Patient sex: M
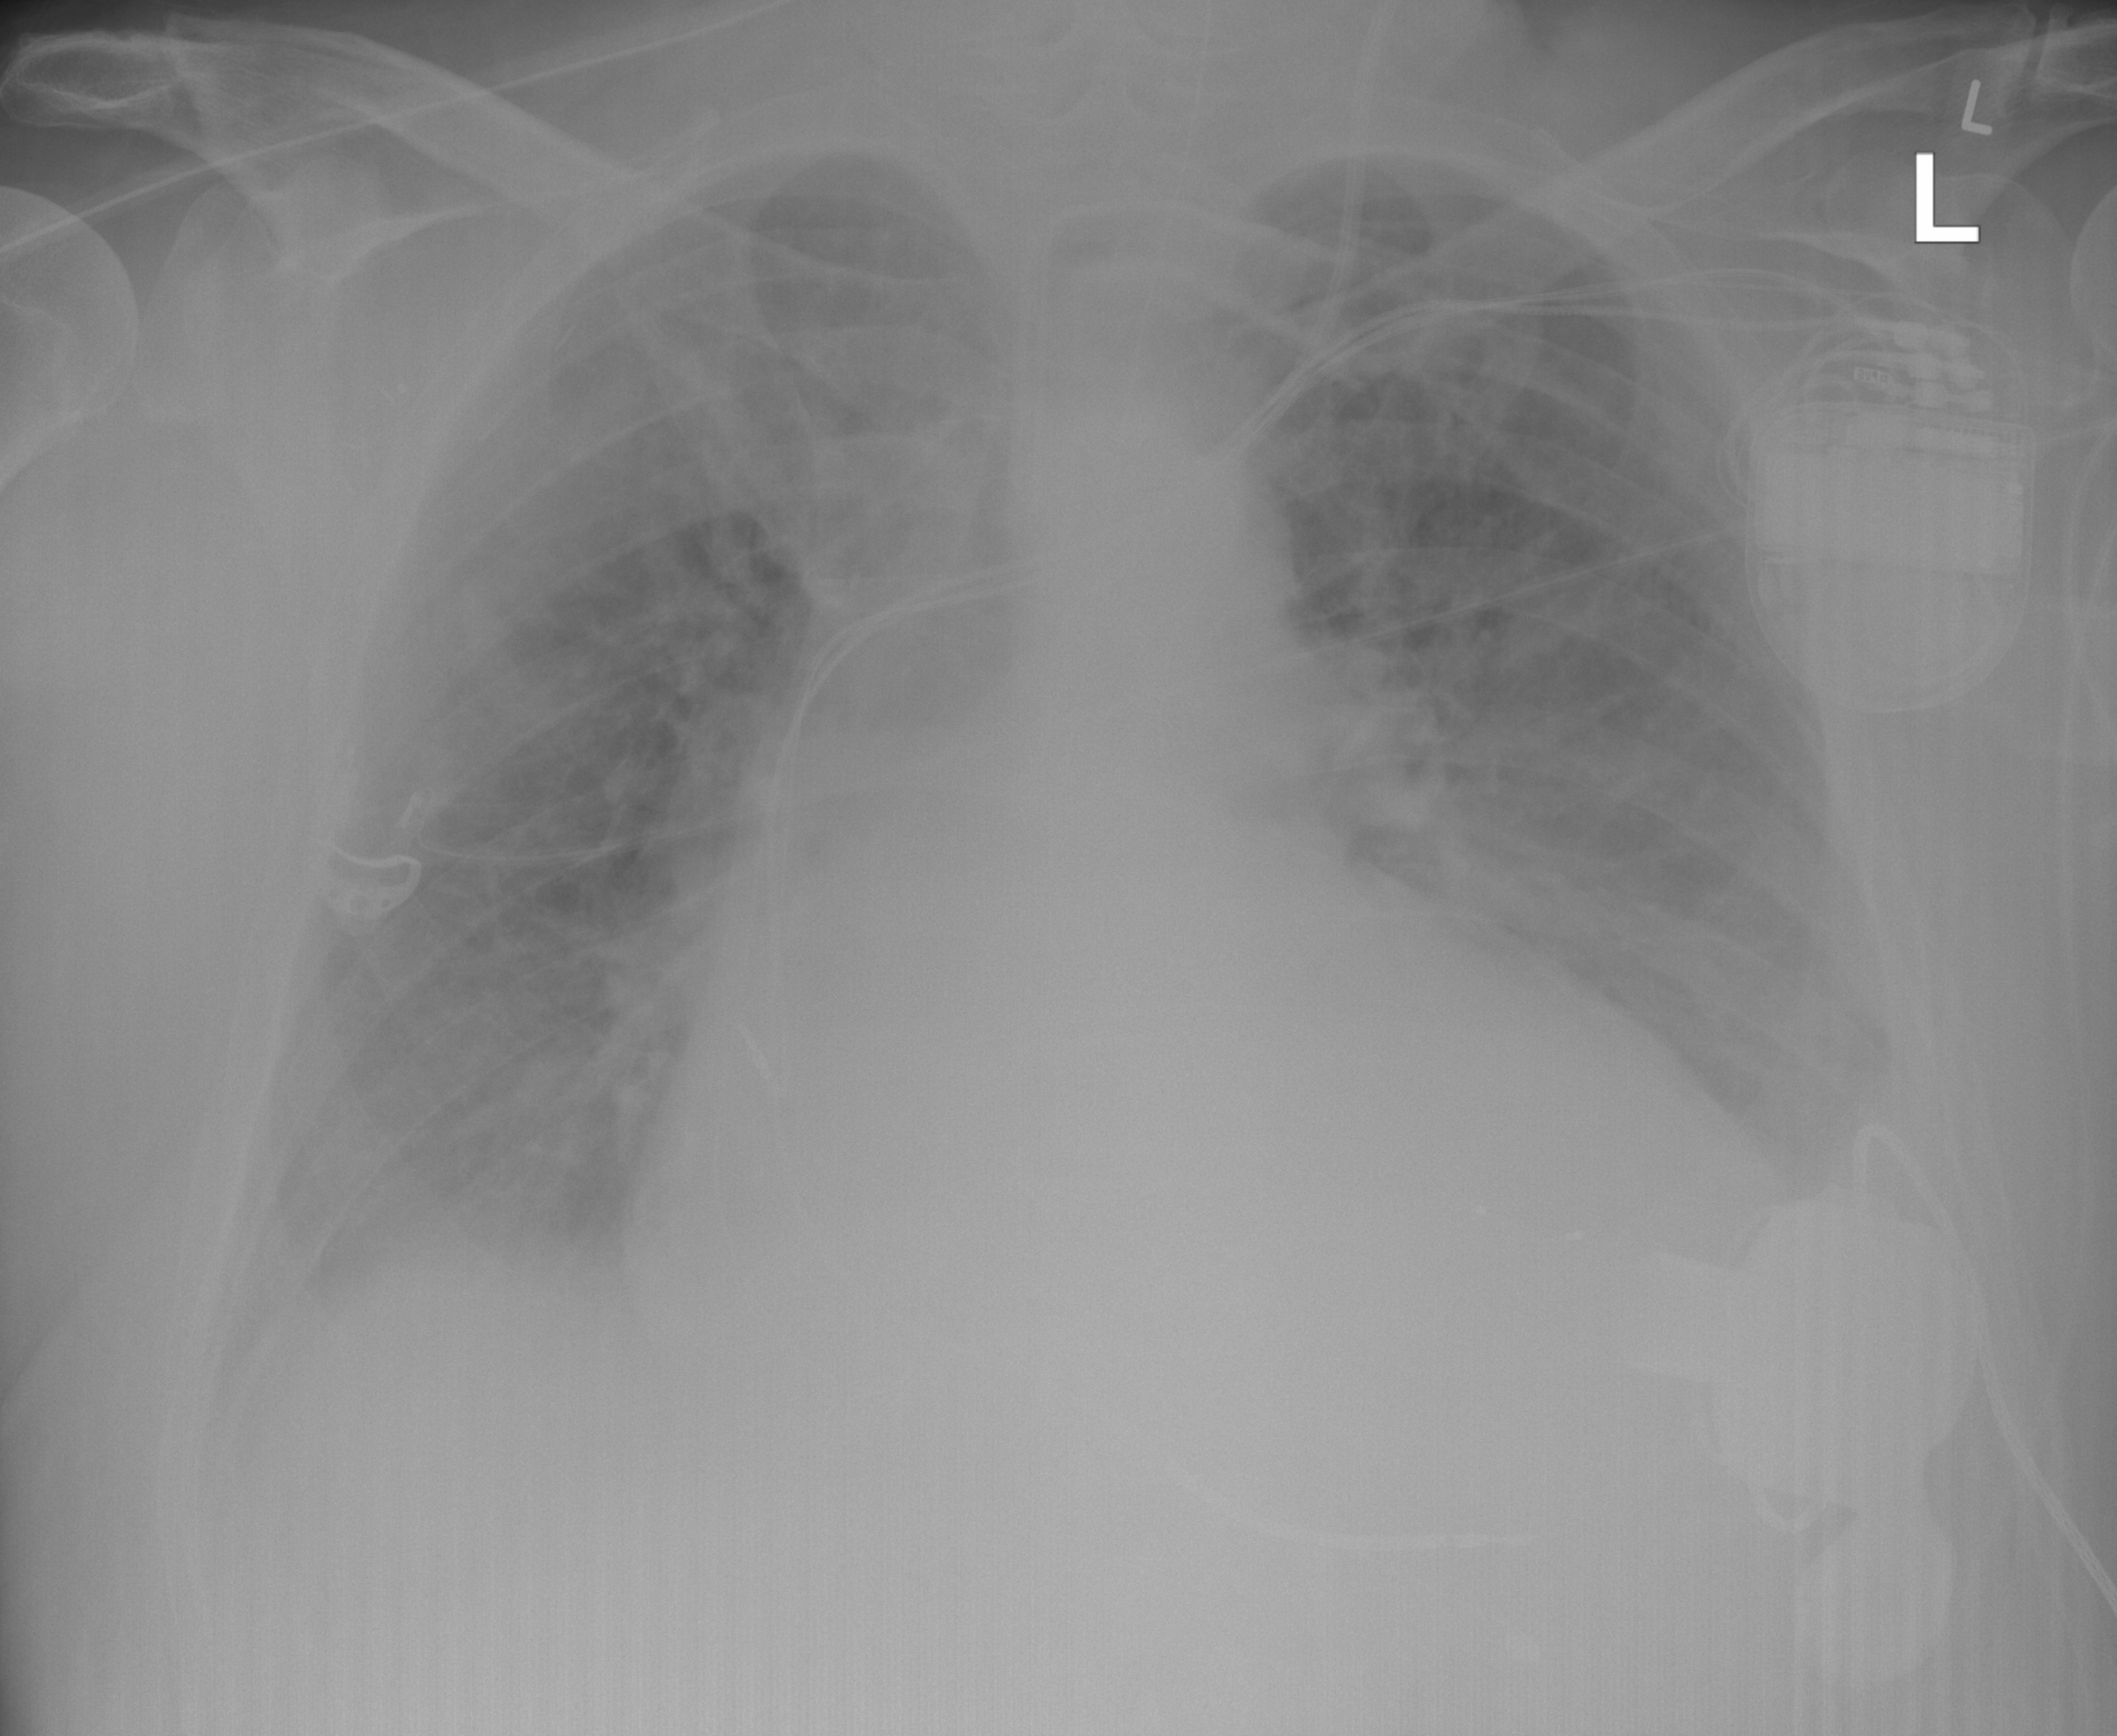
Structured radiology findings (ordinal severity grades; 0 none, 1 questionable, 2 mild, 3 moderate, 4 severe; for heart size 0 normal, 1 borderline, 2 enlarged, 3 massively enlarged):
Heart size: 3
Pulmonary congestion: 2
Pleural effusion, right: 2
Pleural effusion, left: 2
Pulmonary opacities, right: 0
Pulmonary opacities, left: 0
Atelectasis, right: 2
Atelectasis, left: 2